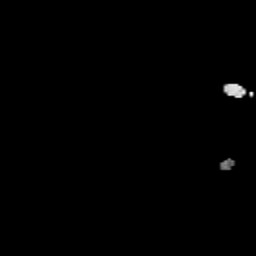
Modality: FA
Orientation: sagittal
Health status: healthy
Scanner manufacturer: siemens
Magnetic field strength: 3 T
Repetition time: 12 s
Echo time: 0.092 s